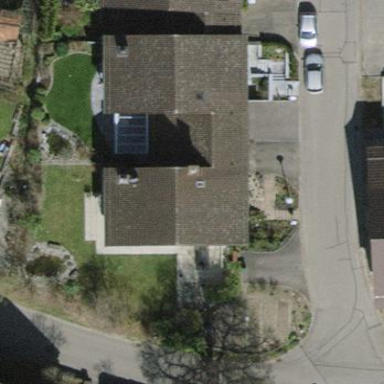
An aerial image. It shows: Building with tile roof.